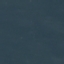
Land use / land cover class: SeaLake